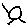
Label: sun